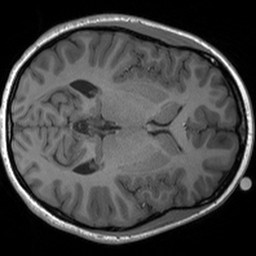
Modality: T1w
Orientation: axial
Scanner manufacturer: siemens
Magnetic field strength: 3 T
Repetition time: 1.54 s
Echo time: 0.00234 s